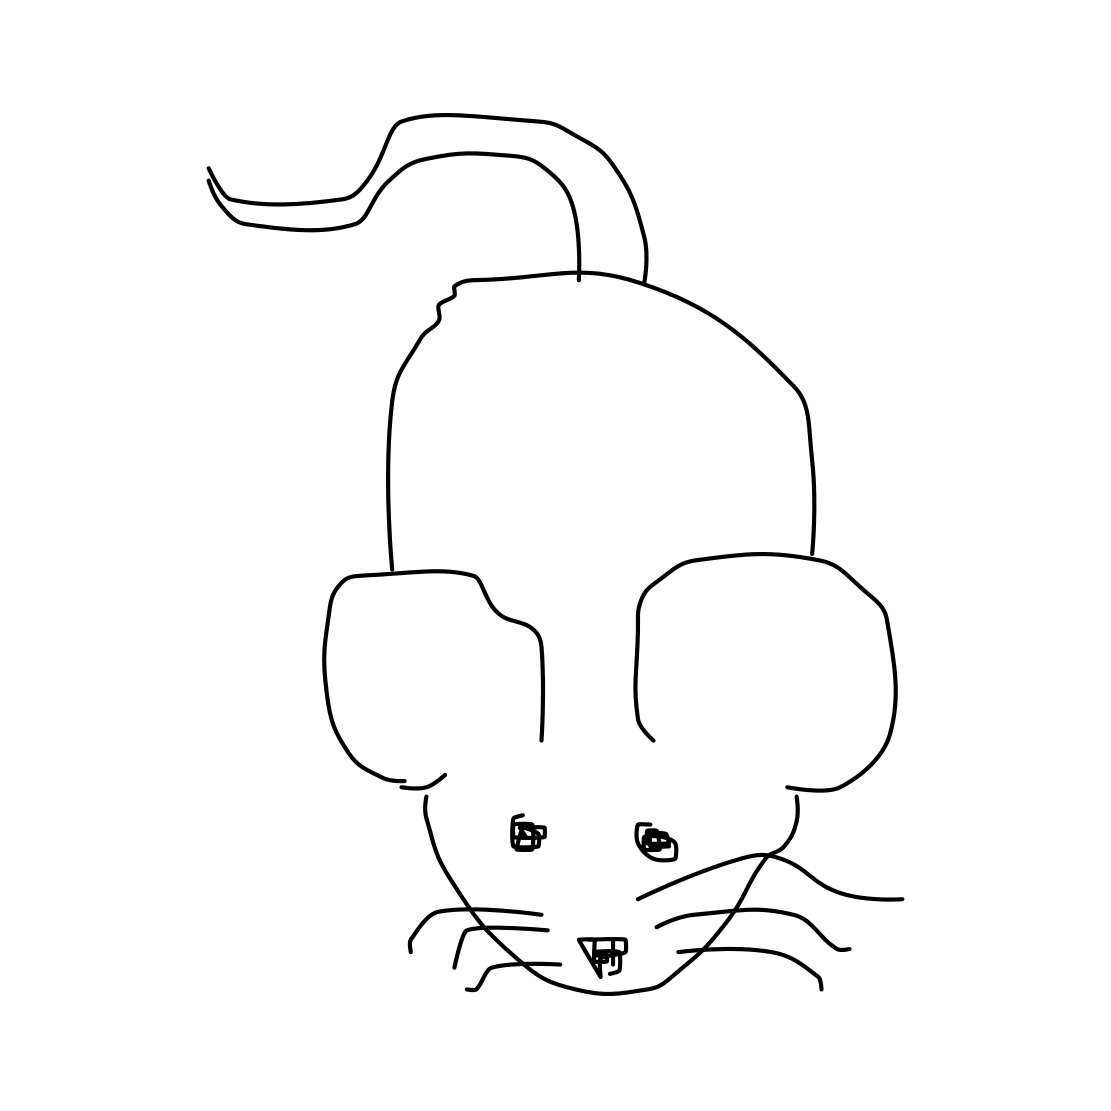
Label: mouse (animal)